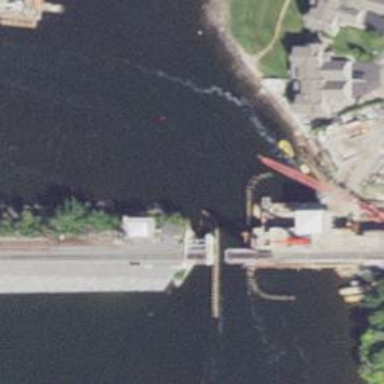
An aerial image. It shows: Bascule movable rail bridge.